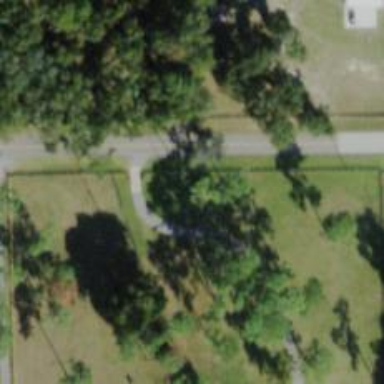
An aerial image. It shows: Driveway leading to service road.